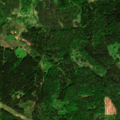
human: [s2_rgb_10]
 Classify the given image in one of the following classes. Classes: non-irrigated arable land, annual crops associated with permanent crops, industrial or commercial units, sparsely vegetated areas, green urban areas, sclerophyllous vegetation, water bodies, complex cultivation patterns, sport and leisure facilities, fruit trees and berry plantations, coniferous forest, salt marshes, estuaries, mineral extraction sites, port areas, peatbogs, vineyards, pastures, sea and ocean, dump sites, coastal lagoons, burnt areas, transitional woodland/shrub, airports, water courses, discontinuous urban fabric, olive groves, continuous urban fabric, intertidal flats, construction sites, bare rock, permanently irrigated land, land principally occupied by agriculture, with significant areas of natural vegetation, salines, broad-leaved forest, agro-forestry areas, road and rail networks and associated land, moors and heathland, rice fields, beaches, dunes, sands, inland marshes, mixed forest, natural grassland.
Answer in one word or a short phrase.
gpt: land principally occupied by agriculture, with significant areas of natural vegetation, mixed forest